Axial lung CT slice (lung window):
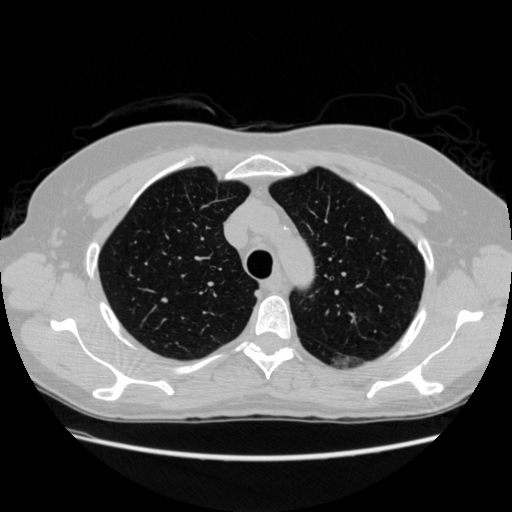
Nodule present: yes
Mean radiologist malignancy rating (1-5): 4.5